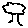
Label: tree